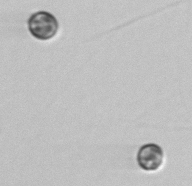
Label: Thalassiosira_sp_aff_mala